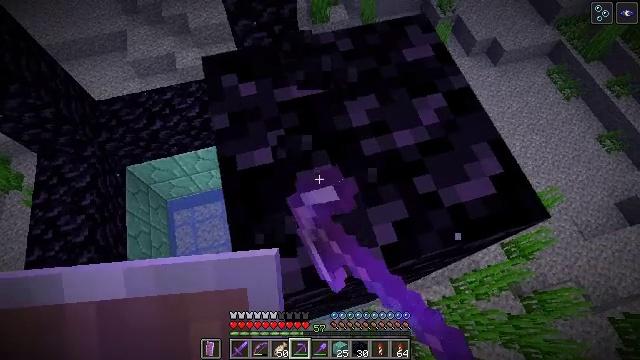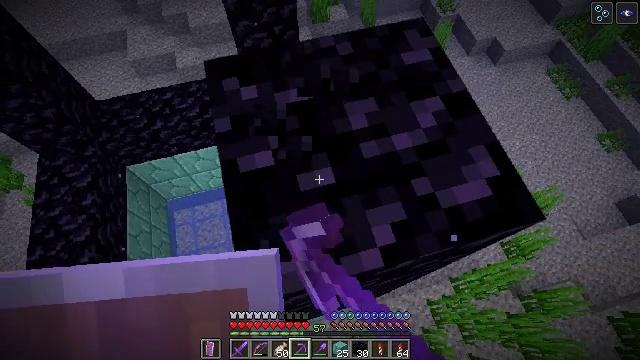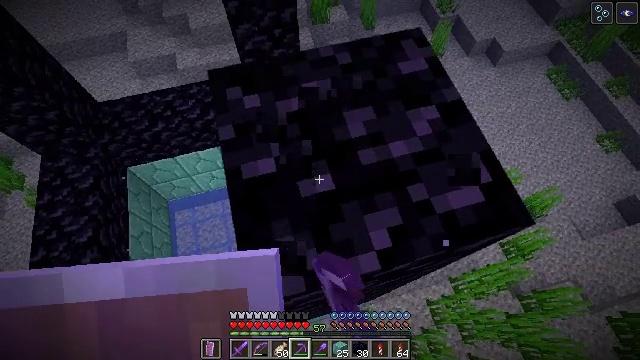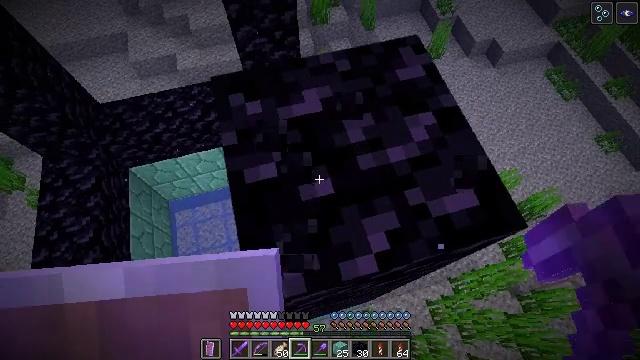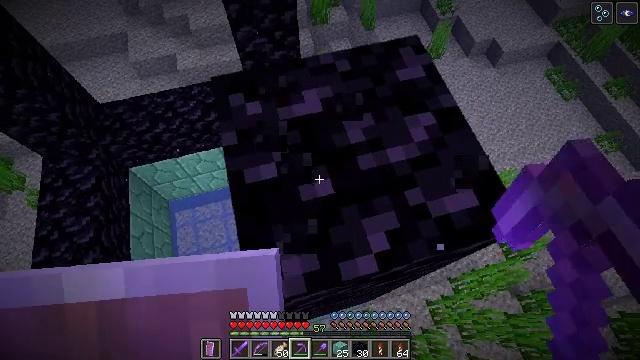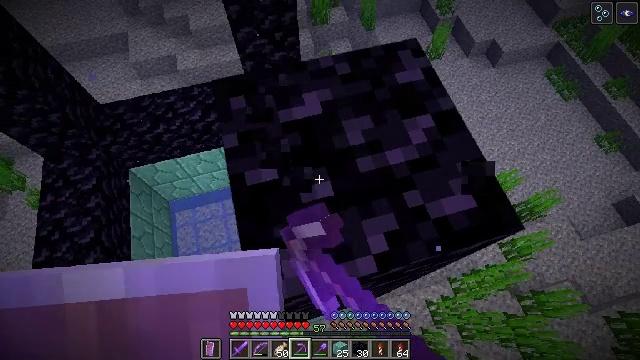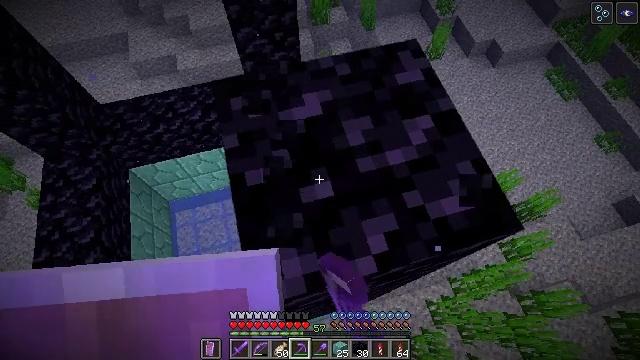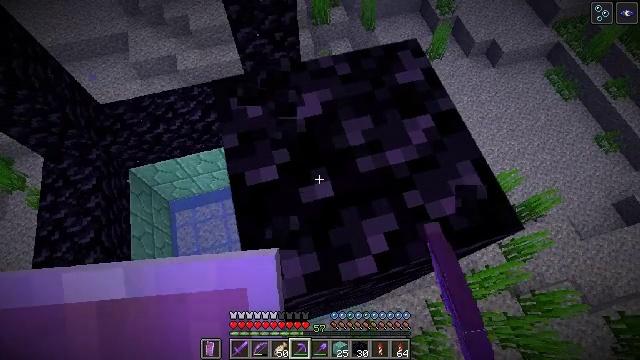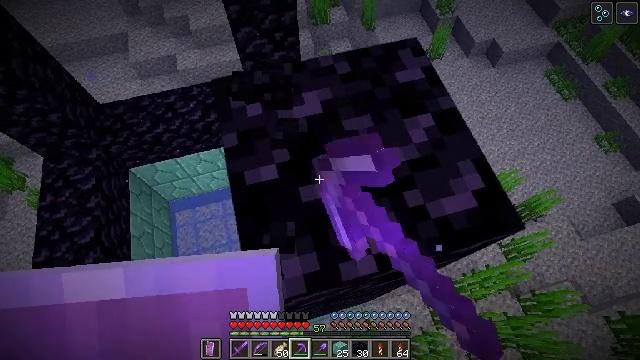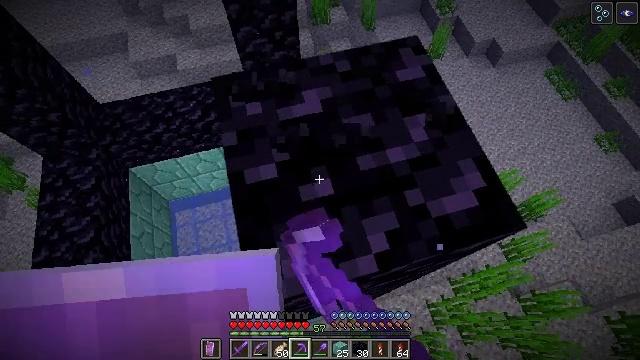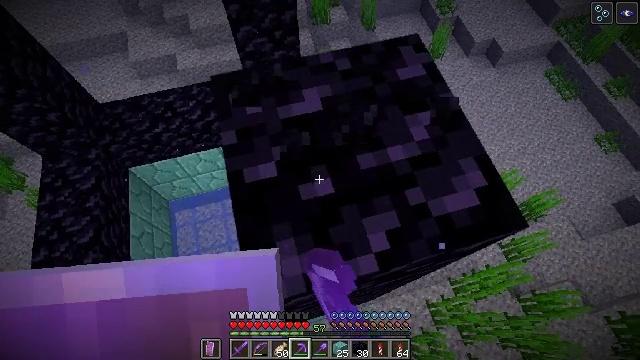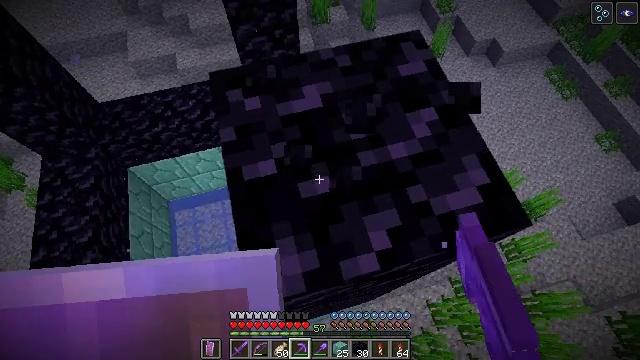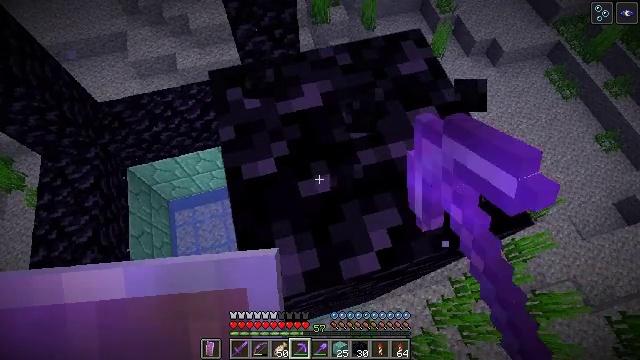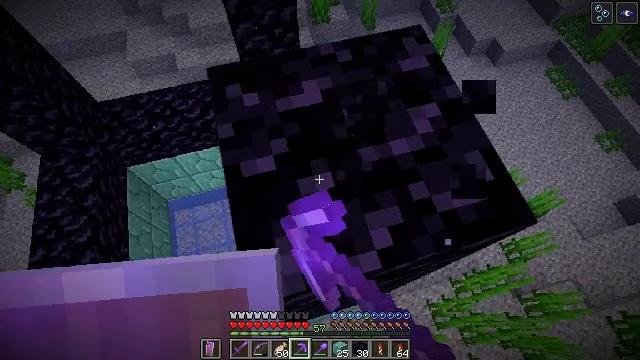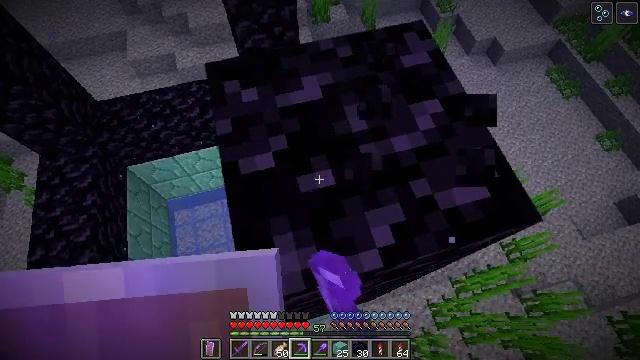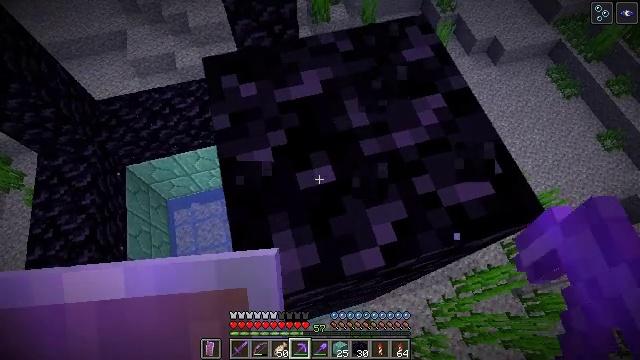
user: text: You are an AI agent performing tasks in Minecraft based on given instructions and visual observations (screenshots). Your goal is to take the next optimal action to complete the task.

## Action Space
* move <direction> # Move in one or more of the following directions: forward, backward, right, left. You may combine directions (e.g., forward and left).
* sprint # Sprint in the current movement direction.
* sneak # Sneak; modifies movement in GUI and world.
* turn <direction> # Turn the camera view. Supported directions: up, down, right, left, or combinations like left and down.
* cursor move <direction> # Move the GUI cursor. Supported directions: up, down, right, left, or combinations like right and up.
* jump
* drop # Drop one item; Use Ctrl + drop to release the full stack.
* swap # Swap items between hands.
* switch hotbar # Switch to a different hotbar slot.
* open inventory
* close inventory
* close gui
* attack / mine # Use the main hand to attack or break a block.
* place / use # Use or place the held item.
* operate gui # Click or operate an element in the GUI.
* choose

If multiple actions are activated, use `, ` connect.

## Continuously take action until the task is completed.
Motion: motion action
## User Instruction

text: Harvest obsidian for portal building.
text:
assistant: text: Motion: attack / mine
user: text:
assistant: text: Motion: attack / mine
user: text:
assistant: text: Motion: attack / mine
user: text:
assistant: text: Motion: attack / mine
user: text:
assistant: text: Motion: attack / mine
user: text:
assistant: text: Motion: attack / mine
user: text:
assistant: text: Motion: attack / mine
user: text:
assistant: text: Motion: attack / mine
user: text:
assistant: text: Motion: attack / mine
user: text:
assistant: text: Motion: attack / mine
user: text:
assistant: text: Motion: attack / mine
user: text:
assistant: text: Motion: attack / mine
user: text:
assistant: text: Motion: attack / mine
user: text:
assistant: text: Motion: attack / mine
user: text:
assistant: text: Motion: attack / mine
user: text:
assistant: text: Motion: attack / mine
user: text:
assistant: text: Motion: attack / mine
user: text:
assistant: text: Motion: attack / mine
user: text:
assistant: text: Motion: attack / mine
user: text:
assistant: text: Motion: attack / mine
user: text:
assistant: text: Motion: attack / mine
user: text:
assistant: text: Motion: attack / mine
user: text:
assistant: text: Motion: attack / mine
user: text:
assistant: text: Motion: attack / mine
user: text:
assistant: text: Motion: attack / mine
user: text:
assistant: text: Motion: attack / mine
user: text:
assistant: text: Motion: attack / mine
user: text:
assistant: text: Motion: turn up, attack / mine
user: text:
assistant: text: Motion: turn right and up, attack / mine
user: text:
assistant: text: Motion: turn up, attack / mine